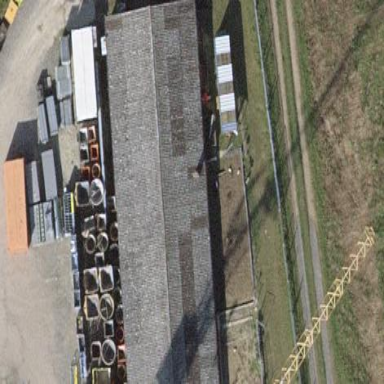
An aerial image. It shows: Industrial building.